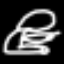
Label: frog